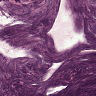
Metastatic tissue present: no